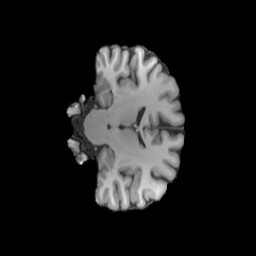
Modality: T1w
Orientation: coronal